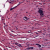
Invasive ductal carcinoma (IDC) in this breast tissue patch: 1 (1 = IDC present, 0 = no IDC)